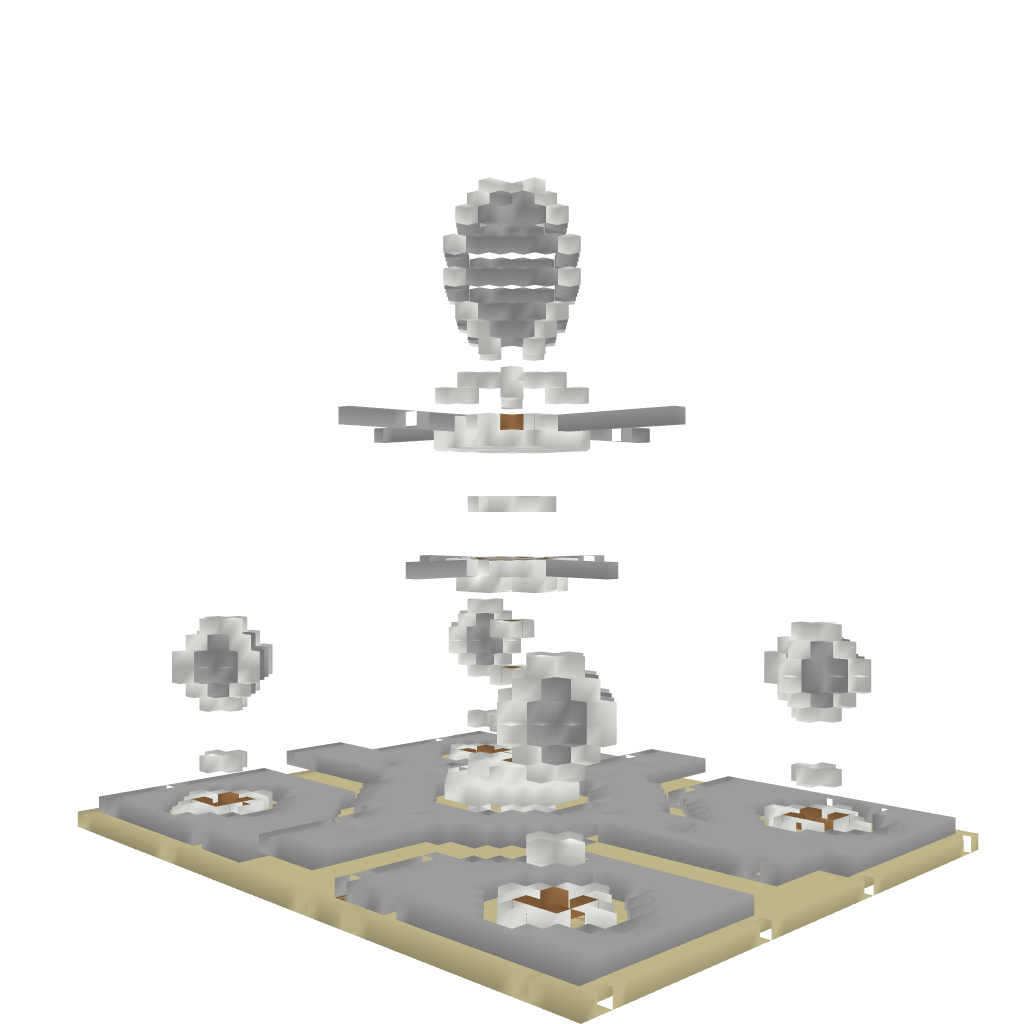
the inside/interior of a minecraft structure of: Paul's Fountain 01